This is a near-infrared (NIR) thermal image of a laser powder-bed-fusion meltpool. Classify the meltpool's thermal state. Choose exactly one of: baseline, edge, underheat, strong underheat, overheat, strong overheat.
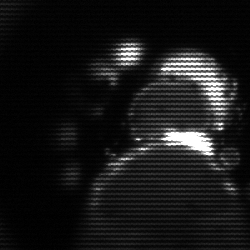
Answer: baseline